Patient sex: F
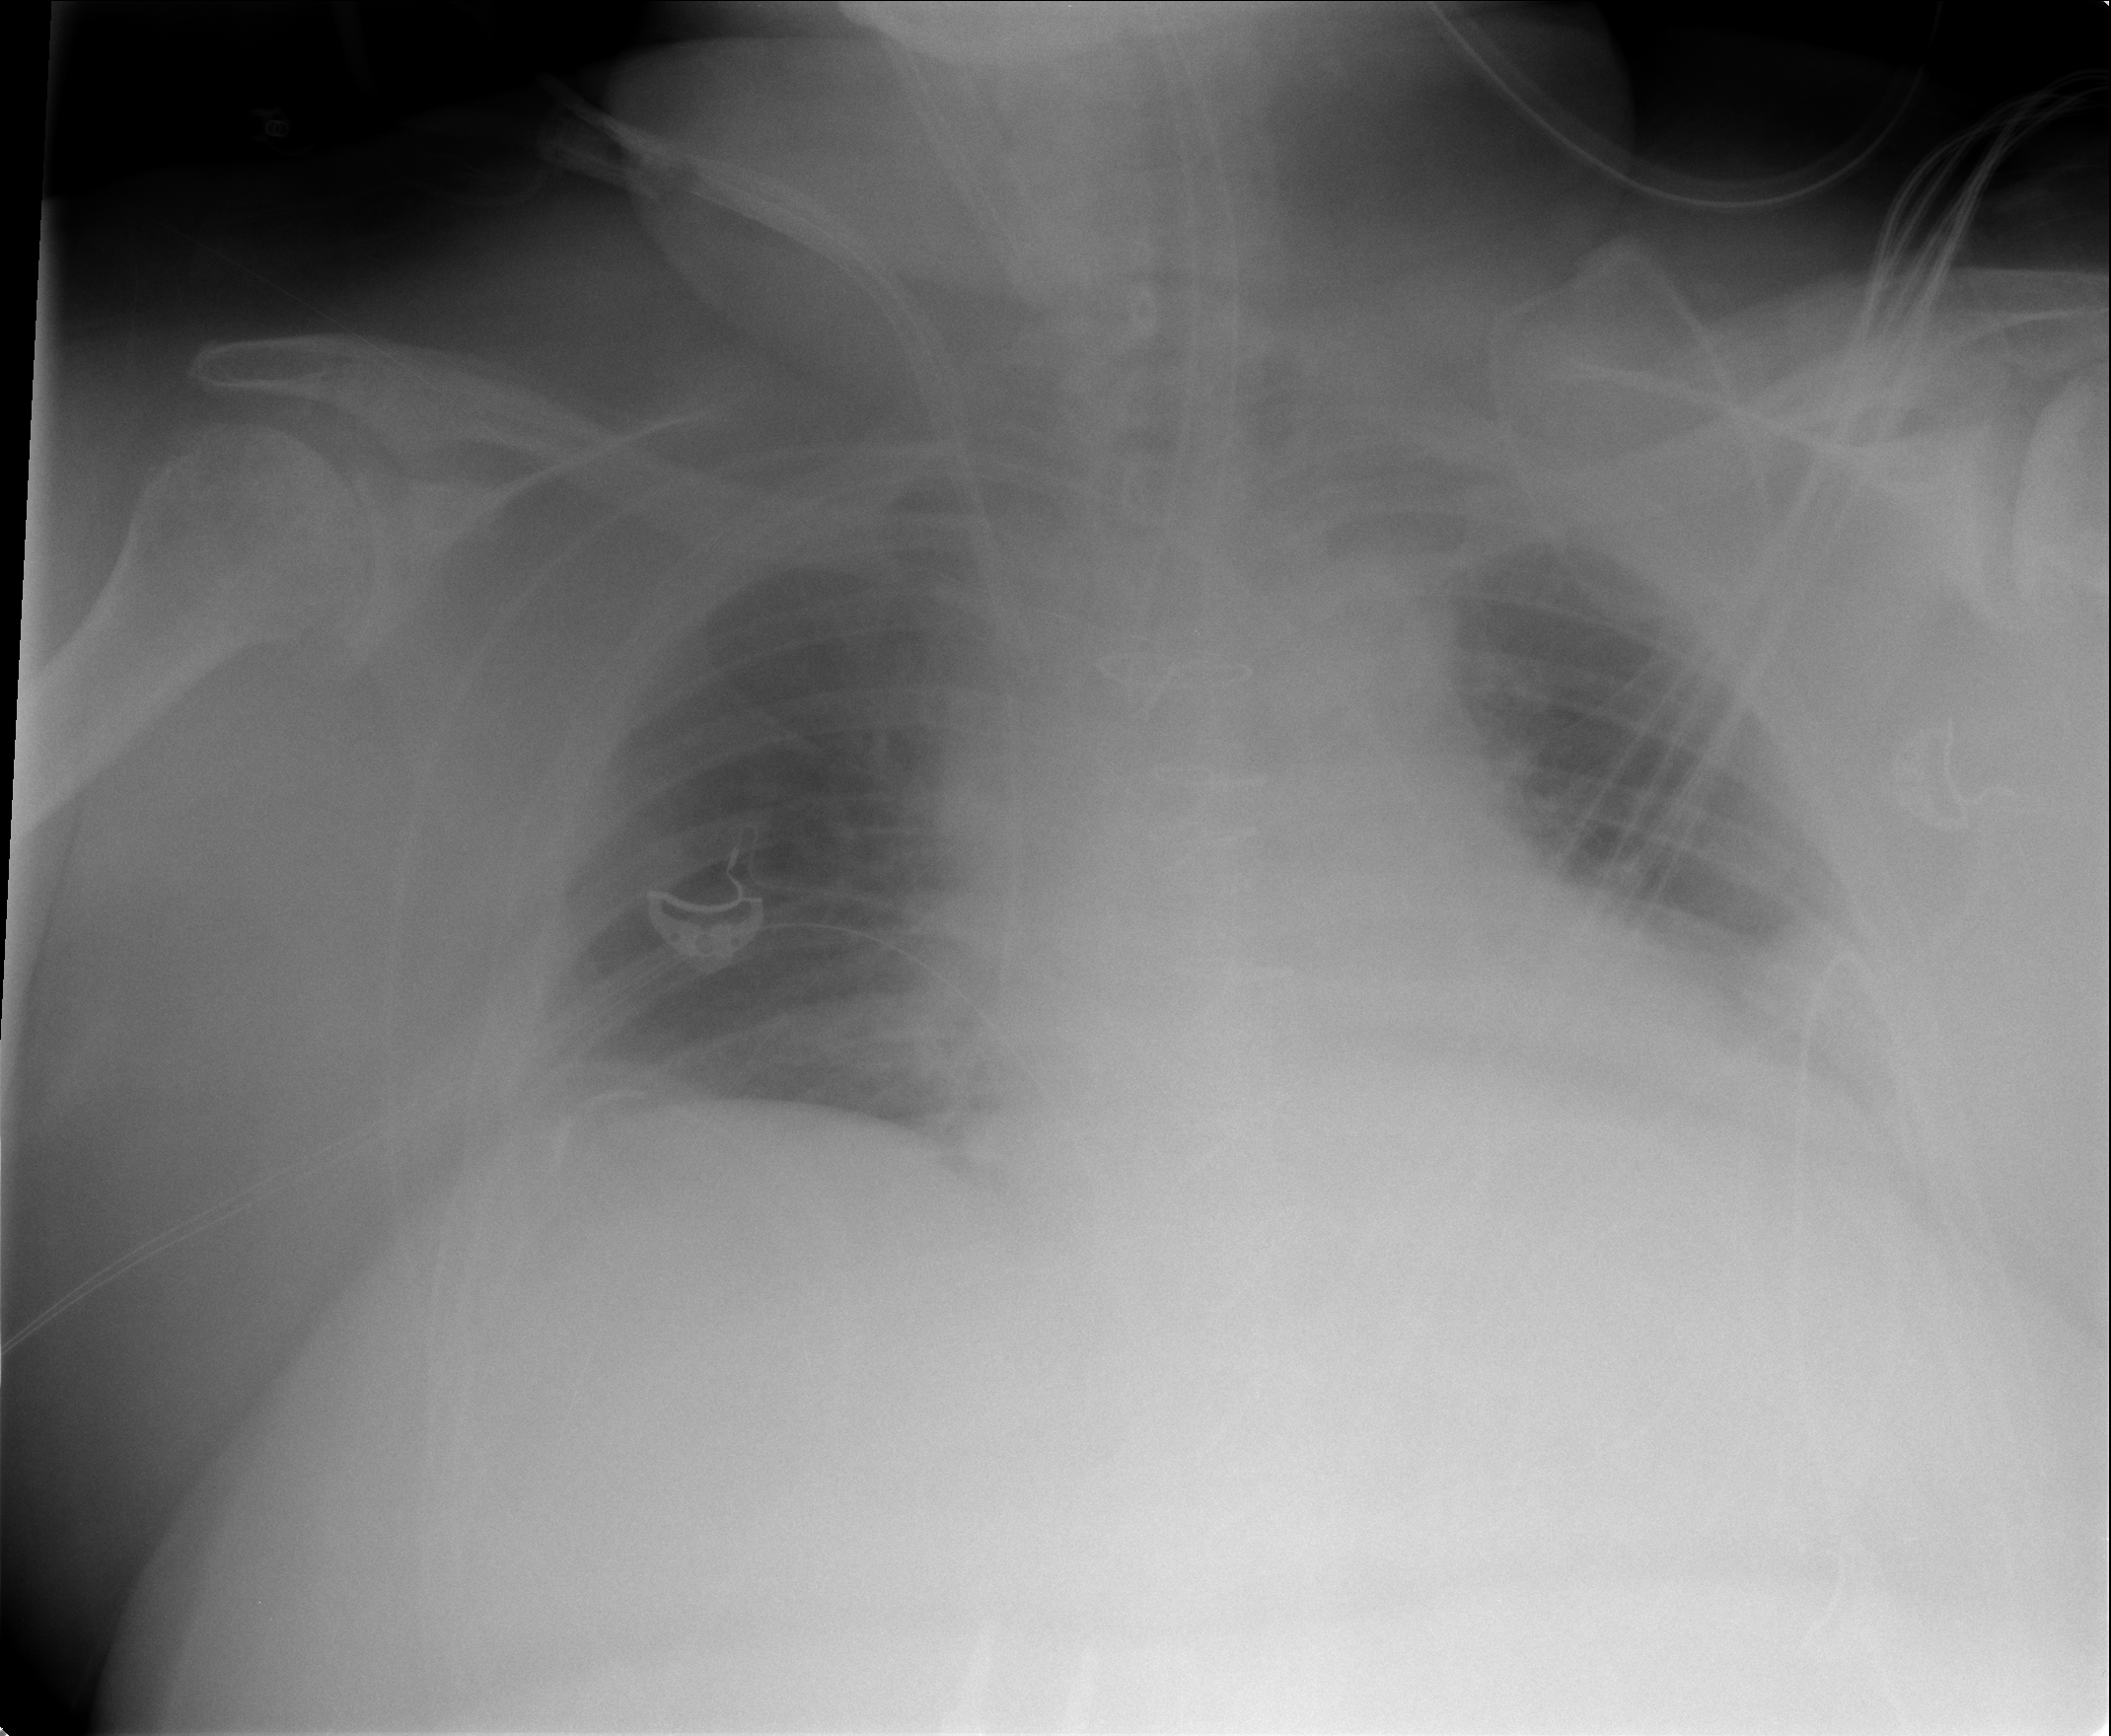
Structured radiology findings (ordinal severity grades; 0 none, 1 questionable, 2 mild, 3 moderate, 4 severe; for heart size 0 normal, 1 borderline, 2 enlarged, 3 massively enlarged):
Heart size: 1
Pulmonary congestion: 2
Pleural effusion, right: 2
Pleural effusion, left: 2
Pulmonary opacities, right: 0
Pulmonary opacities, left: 0
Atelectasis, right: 2
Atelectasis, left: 2